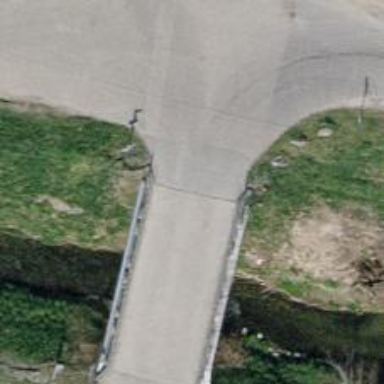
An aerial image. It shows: Unclassified road with bridge. The road surface is of grade1 quality.